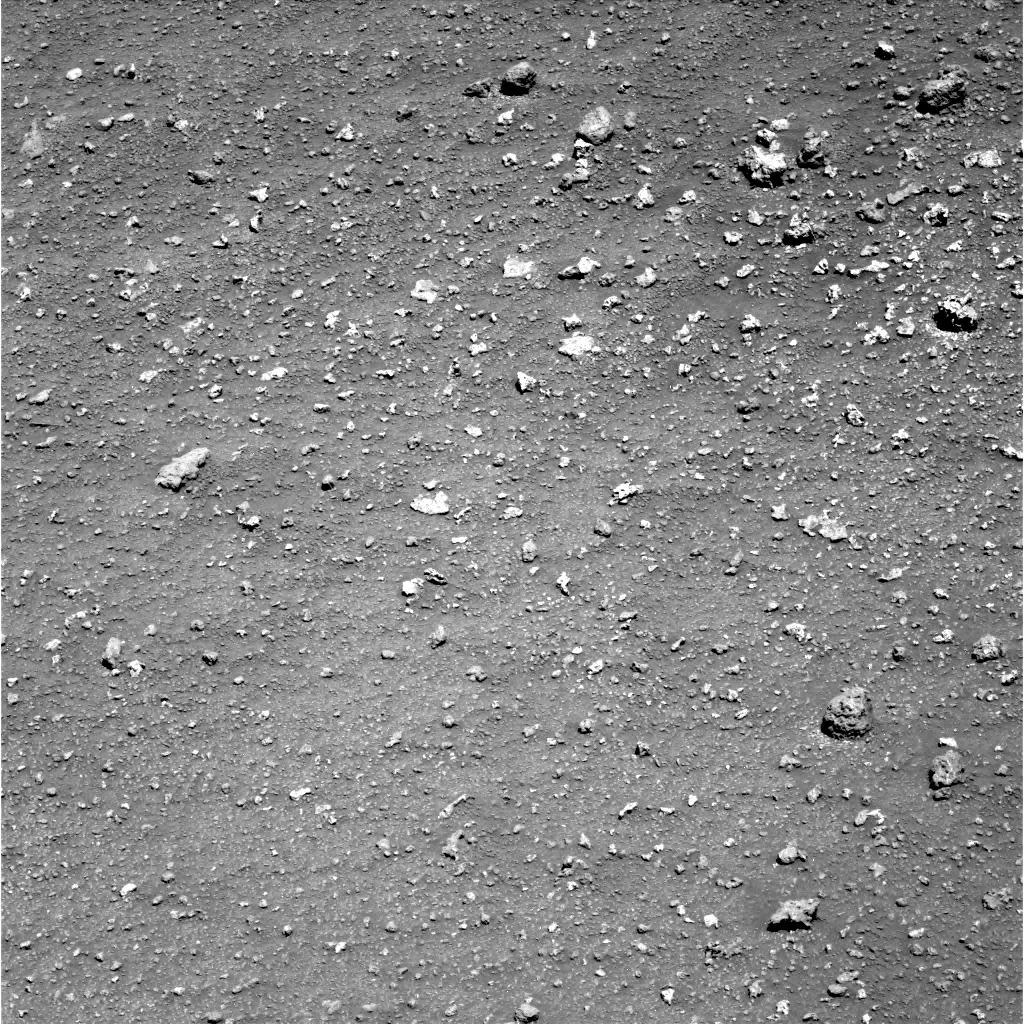
Terrain classes present: Bedrock, Gravel / Sand / Soil, Rock, Shadow